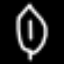
Label: leaf